Interaction volume radius: 10 \u00c5
Interaction volume height: 10 \u00c5
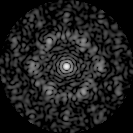
Disorder parameter: 0.685